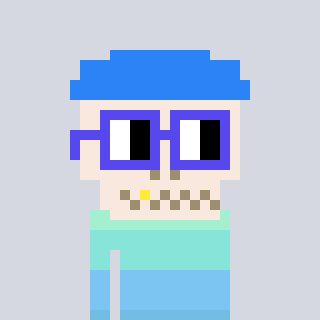
a pixel art character with square blue glasses, a skeleton-hat-shaped head and a cold-colored body on a cool background